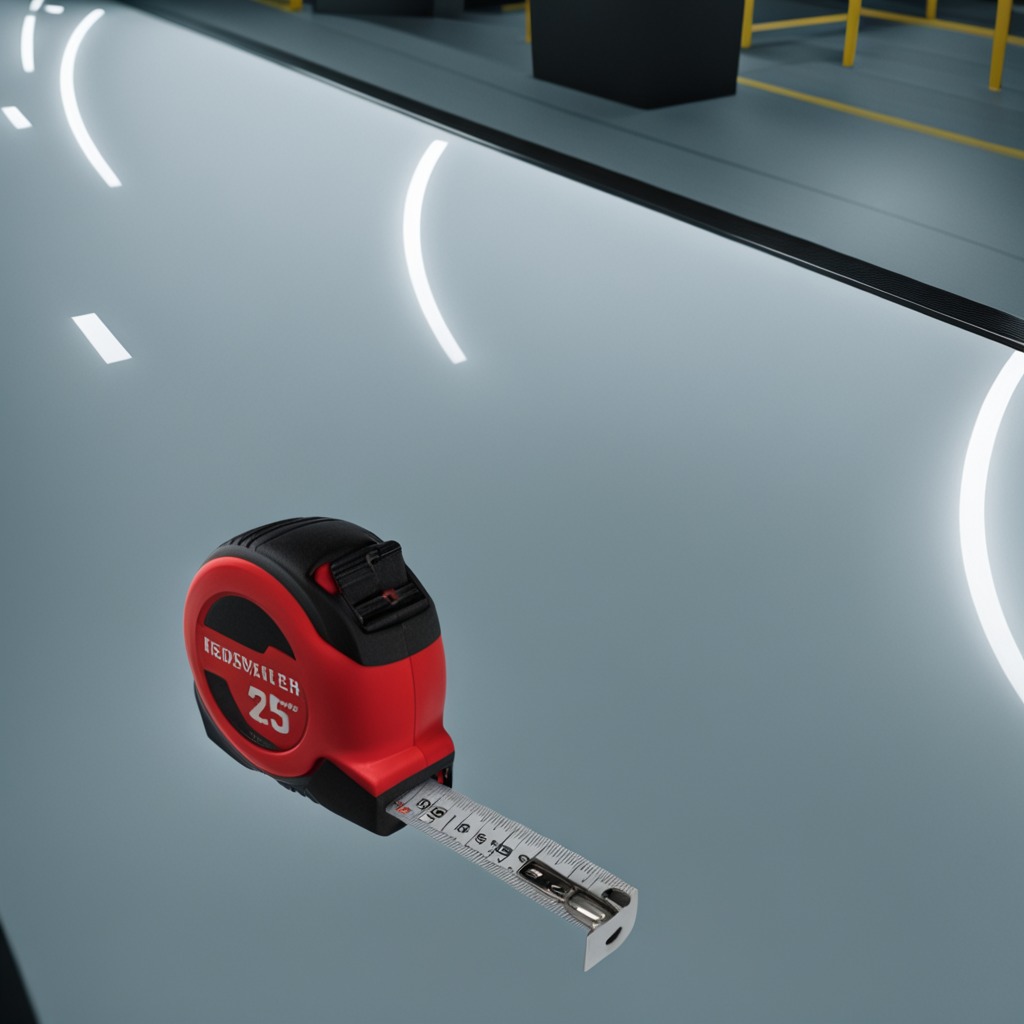
A measuring tape is lying on a high-gloss table in a ship maintenance bay industrial lighting.